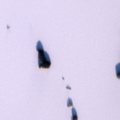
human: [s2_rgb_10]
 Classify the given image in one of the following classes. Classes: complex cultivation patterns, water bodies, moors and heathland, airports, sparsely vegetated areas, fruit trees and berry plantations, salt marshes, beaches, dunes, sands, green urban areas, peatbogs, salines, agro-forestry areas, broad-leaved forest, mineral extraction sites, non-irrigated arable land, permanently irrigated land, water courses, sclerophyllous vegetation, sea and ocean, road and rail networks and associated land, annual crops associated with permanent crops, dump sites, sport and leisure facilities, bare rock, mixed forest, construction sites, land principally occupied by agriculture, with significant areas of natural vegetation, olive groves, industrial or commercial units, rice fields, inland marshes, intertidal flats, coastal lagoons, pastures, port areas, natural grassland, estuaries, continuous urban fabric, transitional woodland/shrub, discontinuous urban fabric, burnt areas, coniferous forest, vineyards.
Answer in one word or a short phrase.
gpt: water bodies